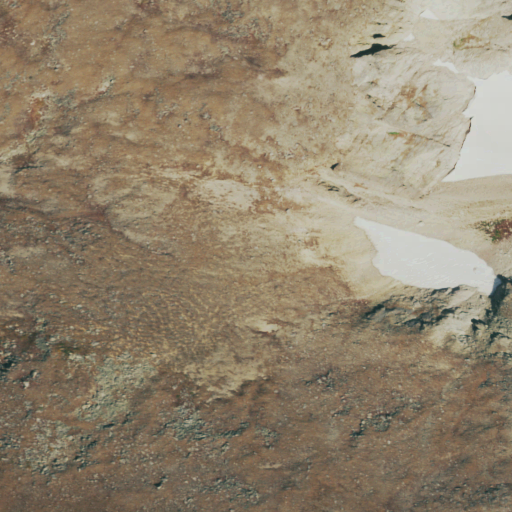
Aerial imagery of gap in Colorado named Boulder-Grand Pass containing grassland, snow, barren land, and shrub